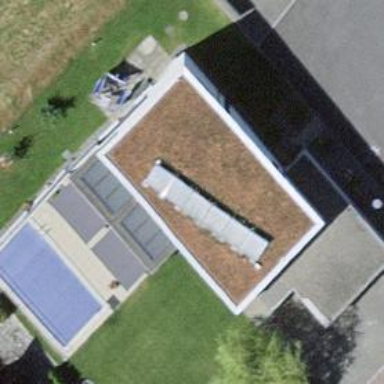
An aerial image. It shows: Solar power generator with photovoltaic panels.